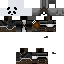
A female animal skin with dark skin, wearing brown helmet dressed in a black robe top and brown pants, featuring a closed mouth.